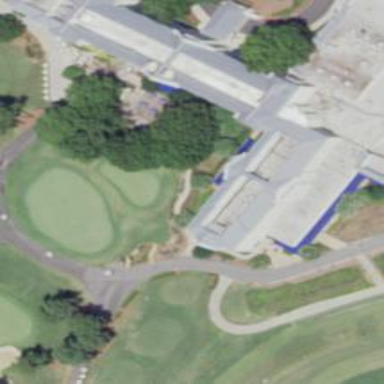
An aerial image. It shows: Pathway for golfing.